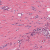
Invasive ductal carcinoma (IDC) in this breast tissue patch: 0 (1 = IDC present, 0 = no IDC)